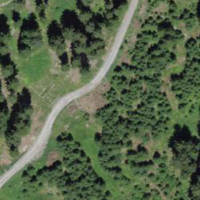
EUNIS habitat code: 43
Species observed at this site:
Fragaria vesca
Lathyrus sylvestris